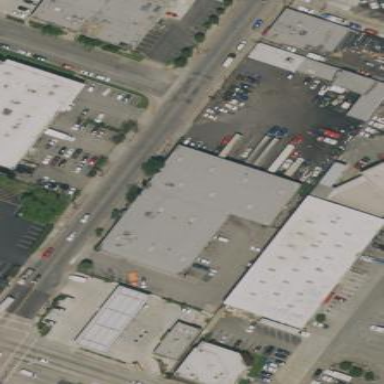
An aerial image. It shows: Warehouse building.